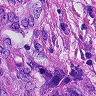
Metastatic tissue present: yes